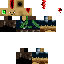
A male skeleton skin with dark skin, wearing brown helmet dressed in a green armor chest and brown pants, featuring a closed mouth.